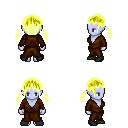
a pixel art fantasy rpg character, female body template, dark elf, purple skin, brown robe, teal pants, gold twin-tailed hairstyle, black shoes, four views (front, back, left, right), 2x2 character sprite sheet, small pixel art, hard edges, no anti-aliasing